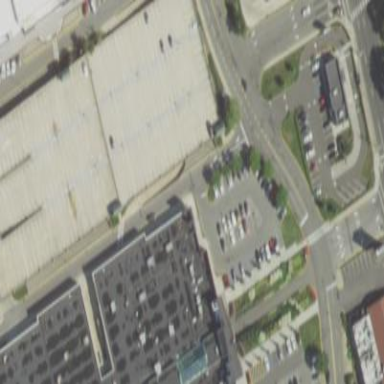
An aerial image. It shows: Multi-storey parking building.